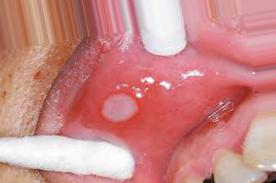
Condition: Mouth Ulcer